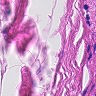
Metastatic tissue present: no